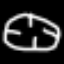
Label: clock